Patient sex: M
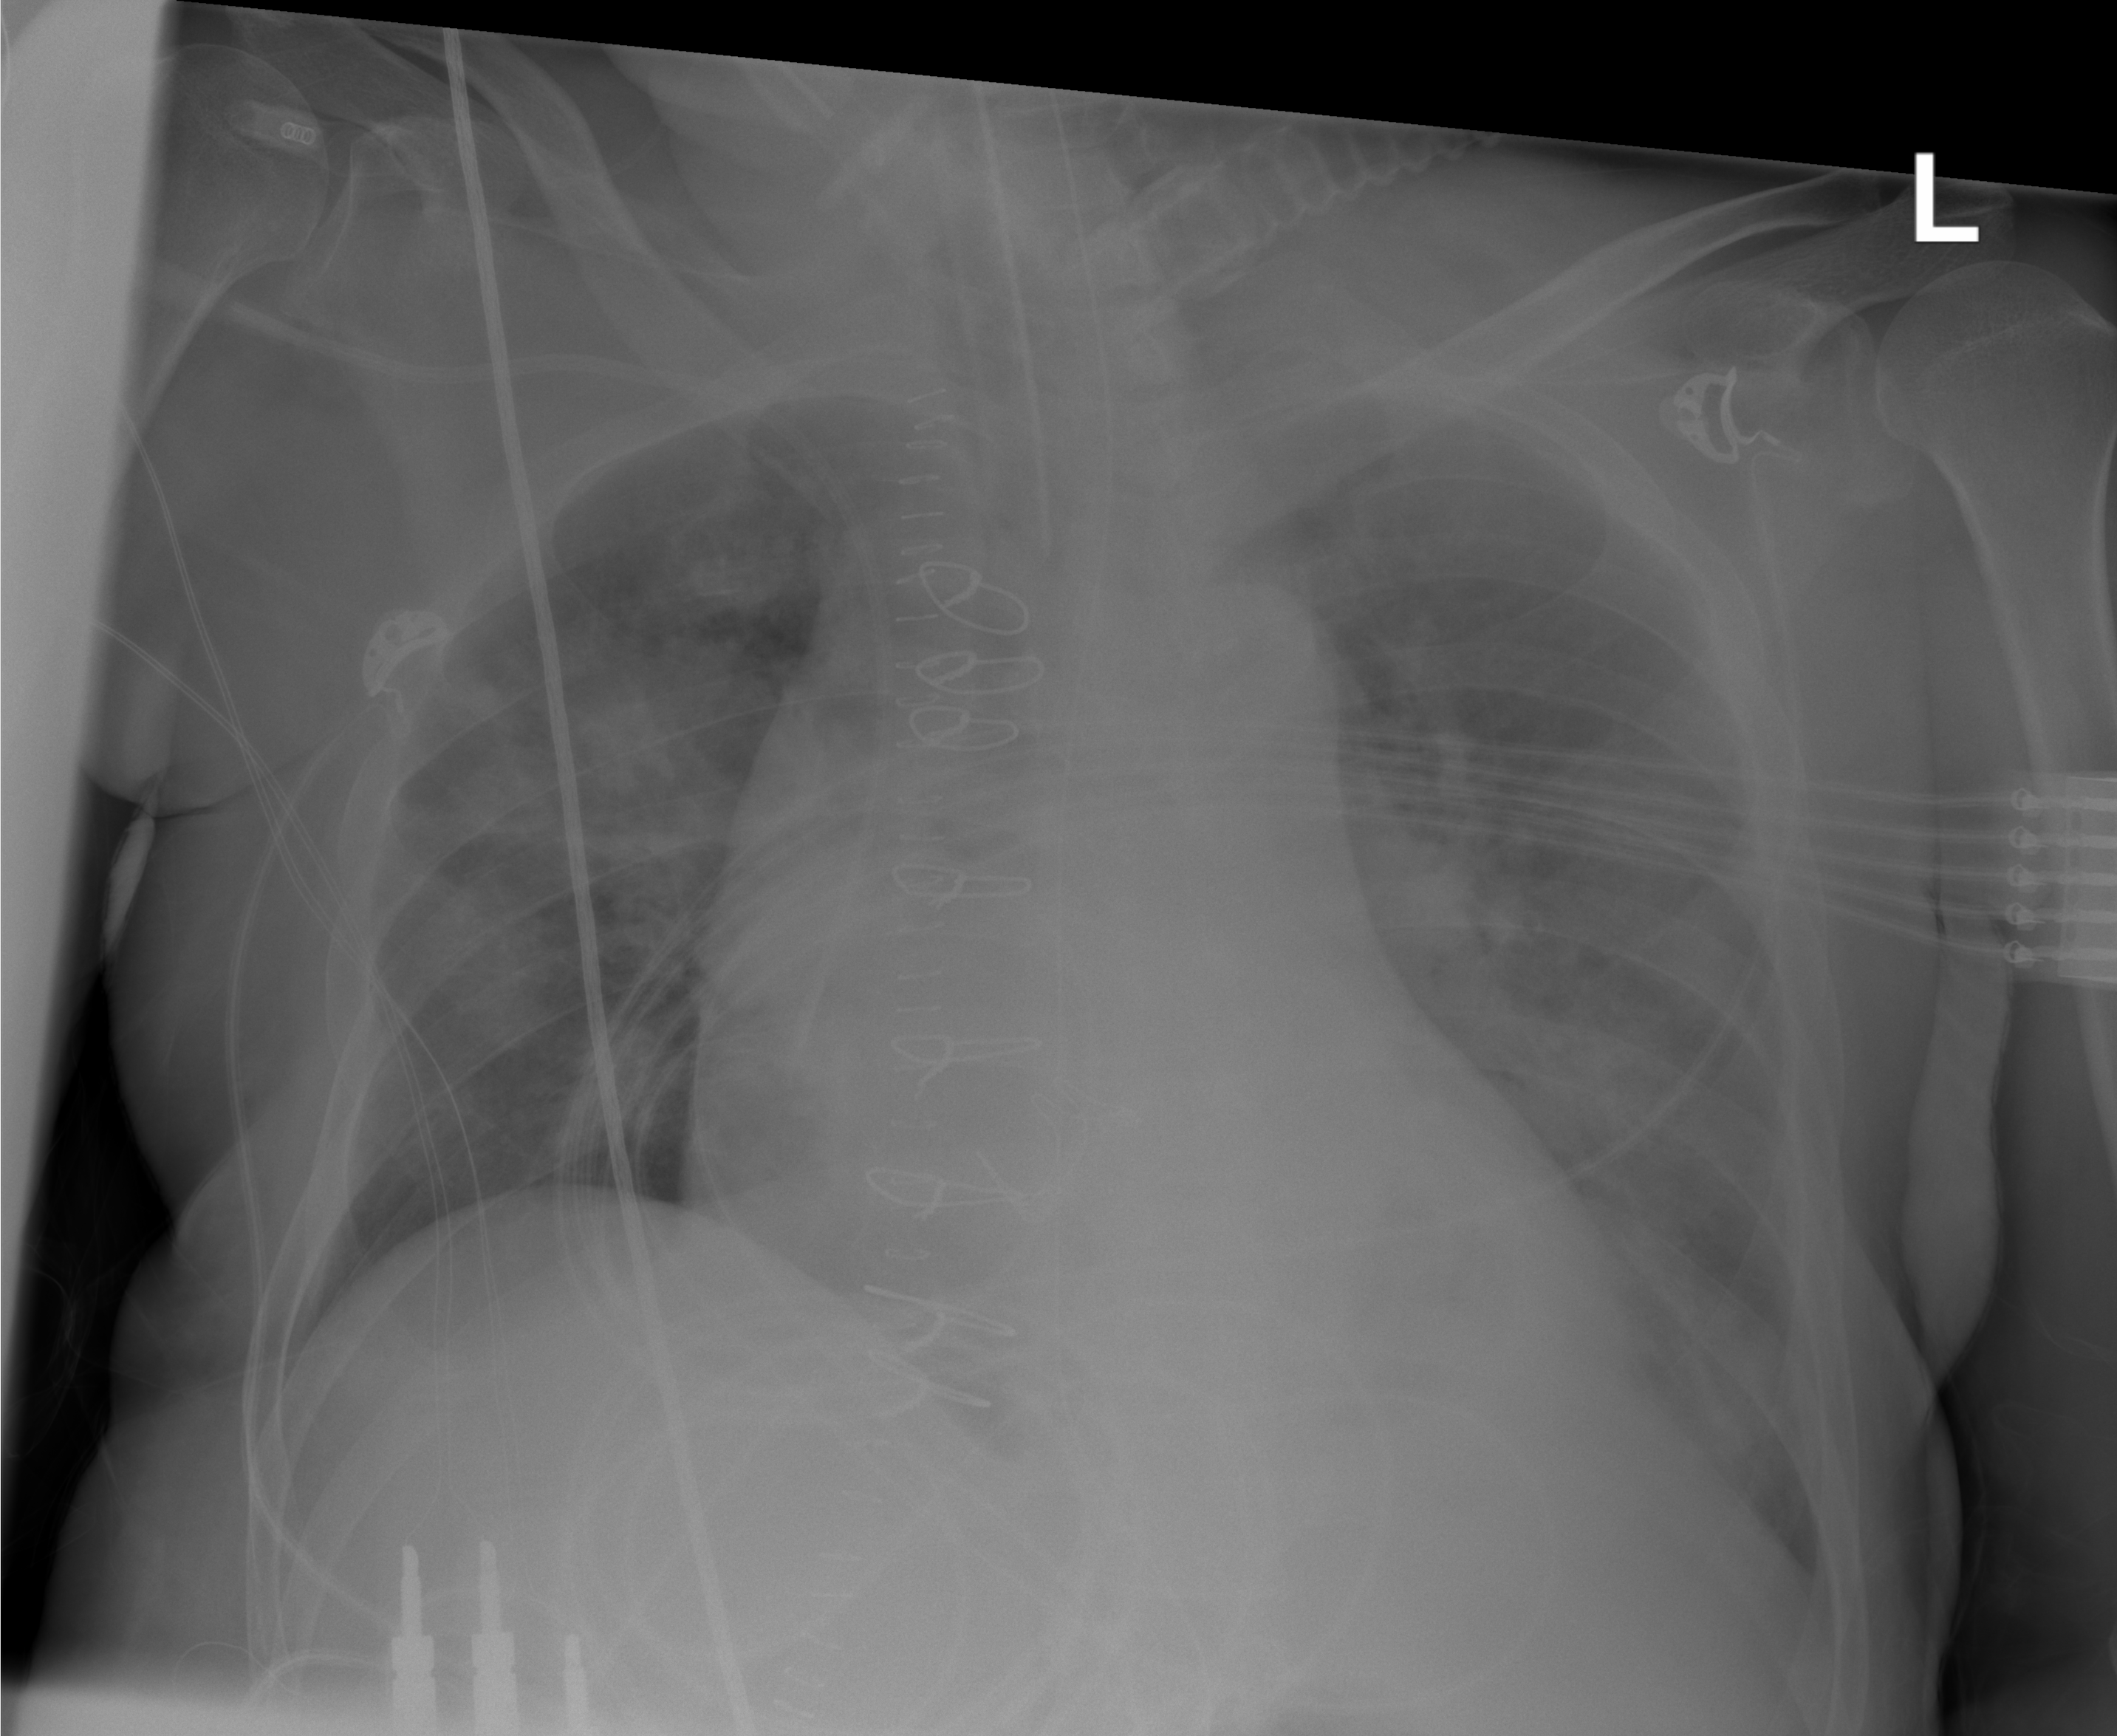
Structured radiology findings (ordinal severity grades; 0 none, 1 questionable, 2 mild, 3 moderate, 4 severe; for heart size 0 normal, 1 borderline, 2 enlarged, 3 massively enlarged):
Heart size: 2
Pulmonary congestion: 2
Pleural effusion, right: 0
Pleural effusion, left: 2
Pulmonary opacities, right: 2
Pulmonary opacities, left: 2
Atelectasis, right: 2
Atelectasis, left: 2